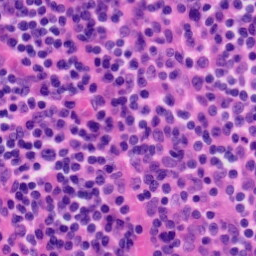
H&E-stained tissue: Tonsil